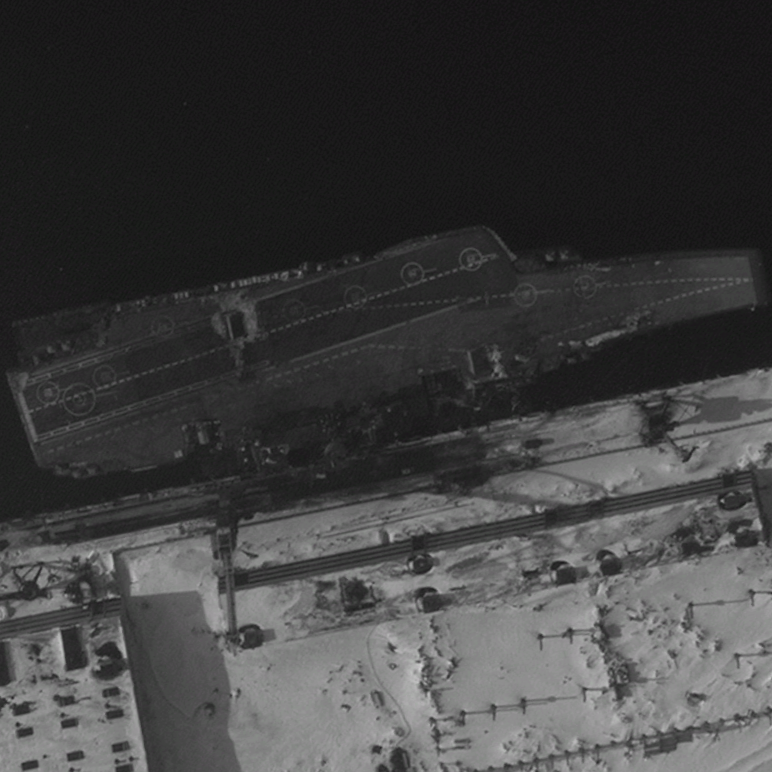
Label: aircraft_carrier